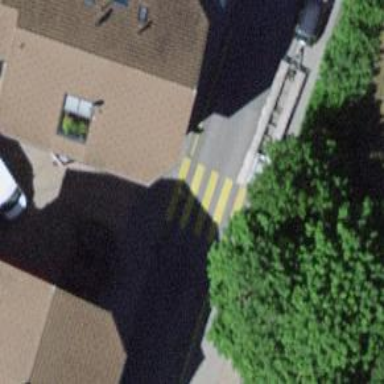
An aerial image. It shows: Uncontrolled zebra crossing on the road.